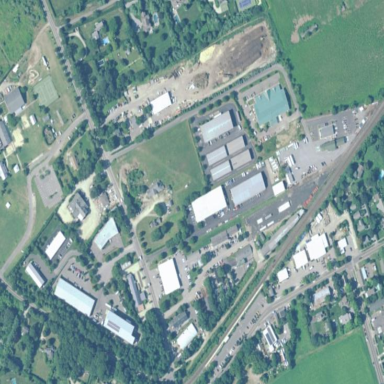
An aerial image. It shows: Industrial area.